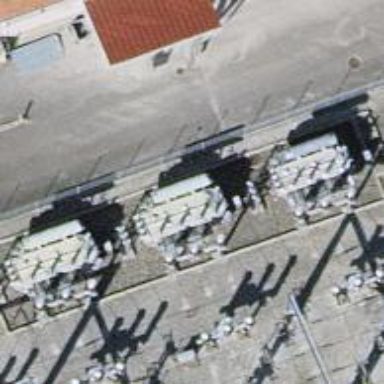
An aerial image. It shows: Transformer is shown.